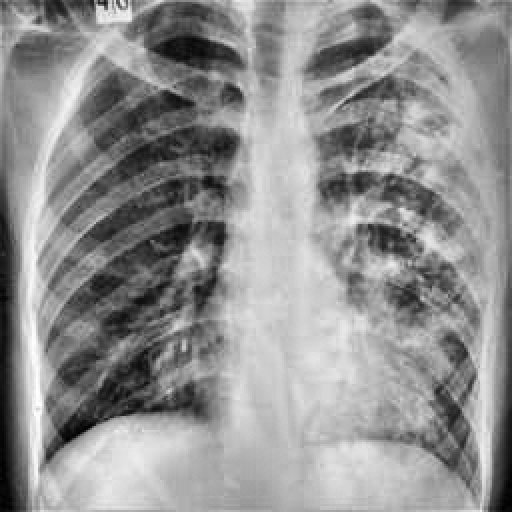
Finding: TUBERCULOSIS